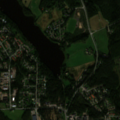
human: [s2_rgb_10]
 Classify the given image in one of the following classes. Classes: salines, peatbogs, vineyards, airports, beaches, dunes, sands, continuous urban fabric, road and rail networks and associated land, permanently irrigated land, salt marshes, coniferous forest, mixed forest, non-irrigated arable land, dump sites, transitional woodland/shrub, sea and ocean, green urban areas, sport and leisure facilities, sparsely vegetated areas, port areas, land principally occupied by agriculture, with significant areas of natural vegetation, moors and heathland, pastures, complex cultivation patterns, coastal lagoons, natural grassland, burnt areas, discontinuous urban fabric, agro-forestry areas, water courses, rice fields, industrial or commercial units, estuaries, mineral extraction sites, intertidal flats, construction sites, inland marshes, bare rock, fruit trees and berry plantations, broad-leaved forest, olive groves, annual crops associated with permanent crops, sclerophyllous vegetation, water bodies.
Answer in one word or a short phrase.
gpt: discontinuous urban fabric, non-irrigated arable land, coniferous forest, mixed forest, water bodies